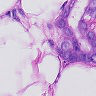
Metastatic tissue present: yes